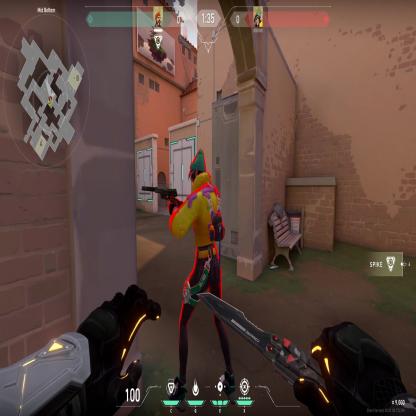
Label: enemy